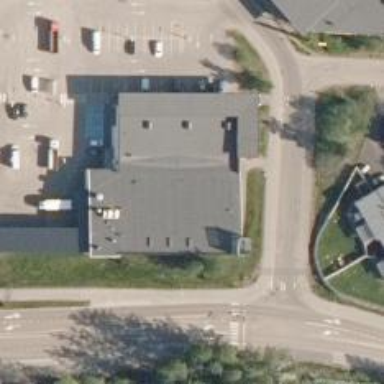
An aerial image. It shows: Post office.